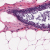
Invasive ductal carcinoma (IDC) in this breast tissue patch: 0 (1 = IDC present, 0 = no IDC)